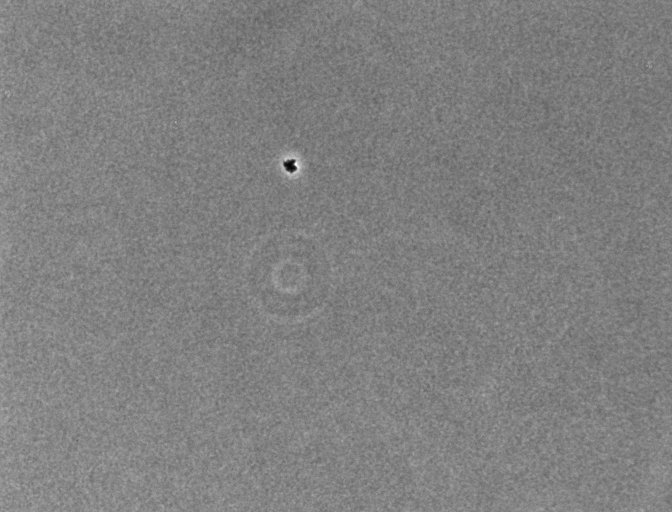
various_fewshot